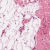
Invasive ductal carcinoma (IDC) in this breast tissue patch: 0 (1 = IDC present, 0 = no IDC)